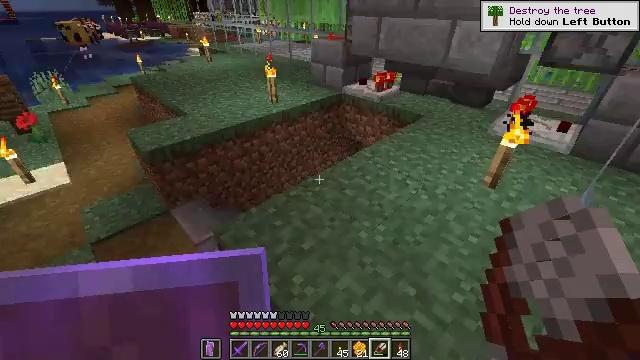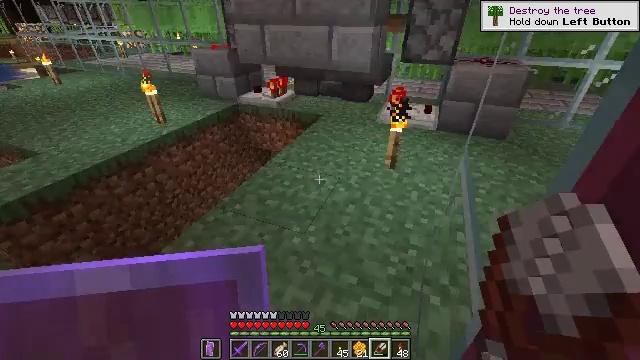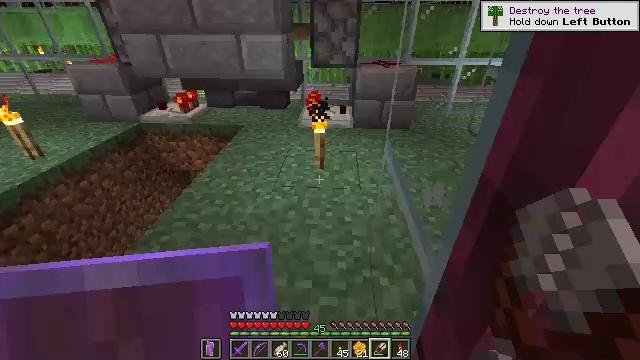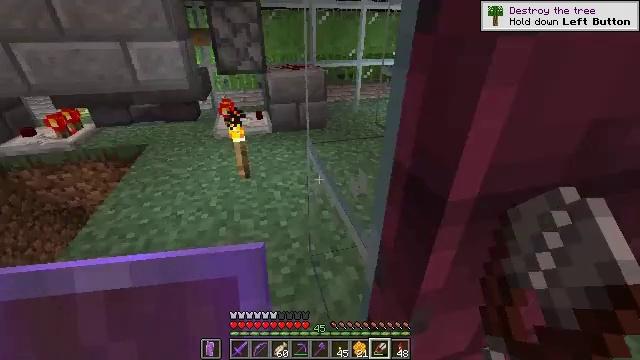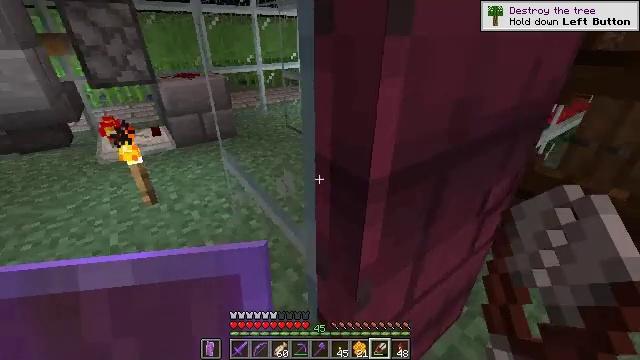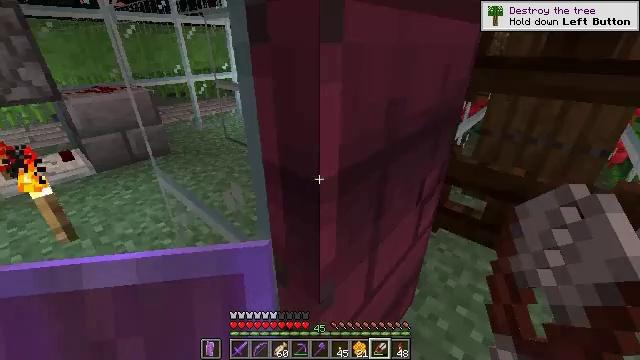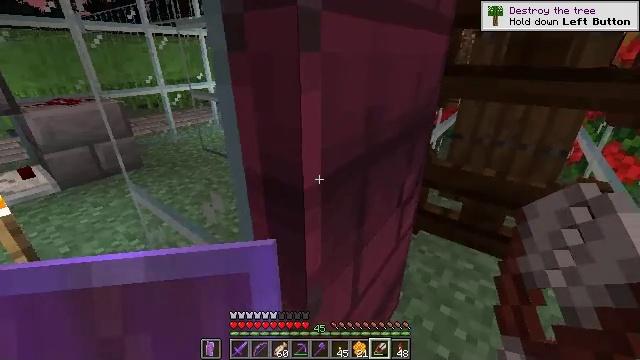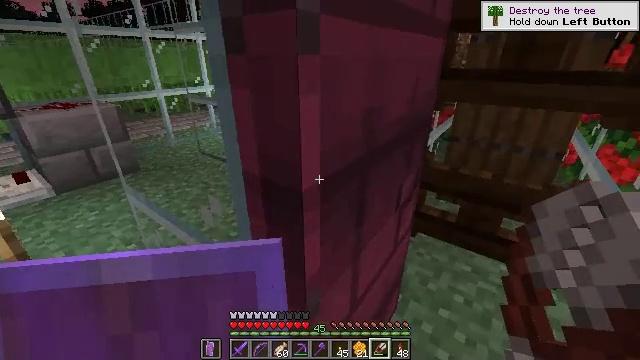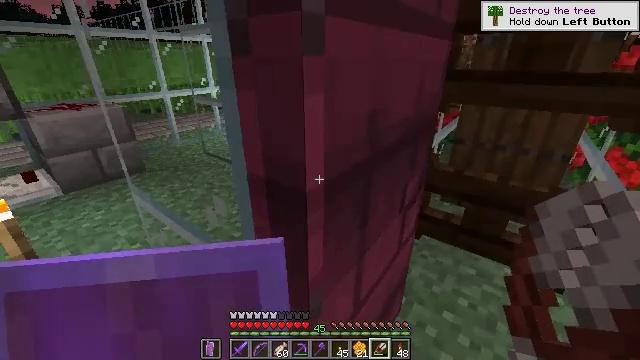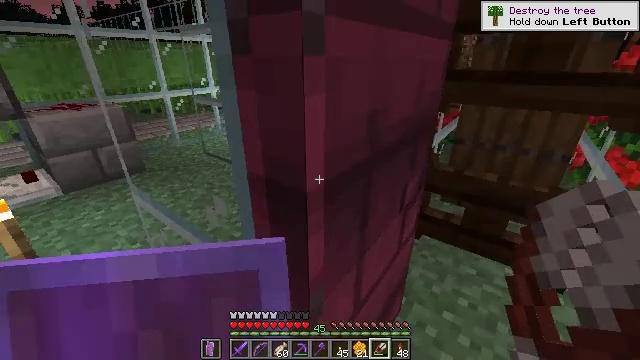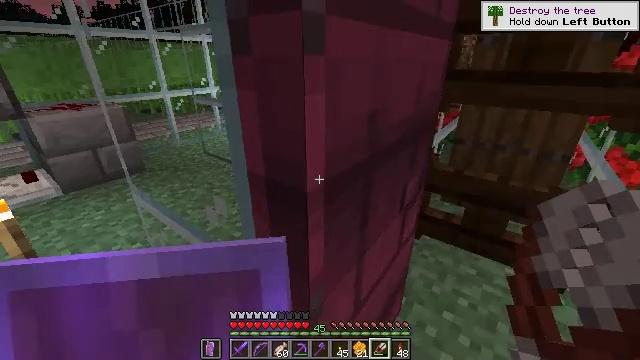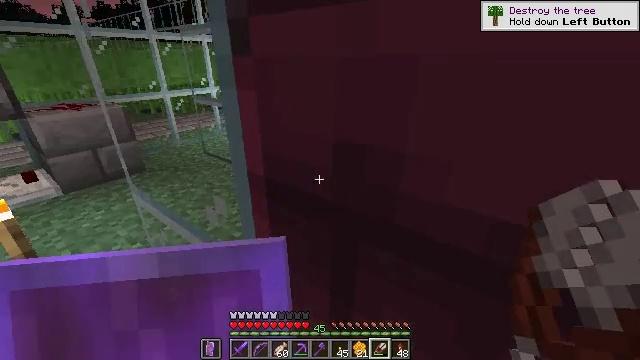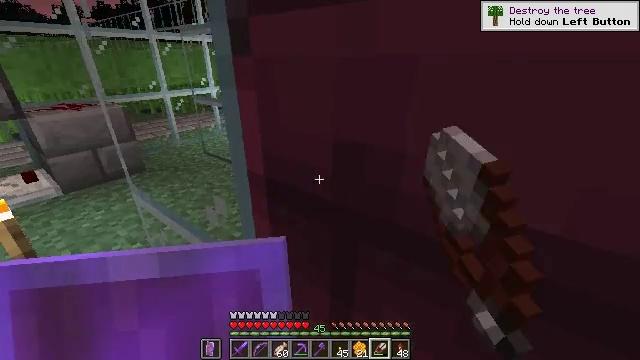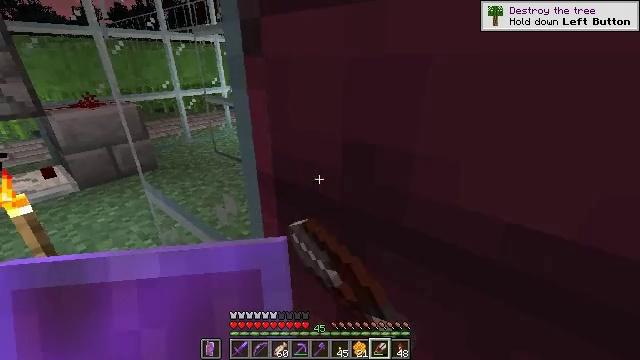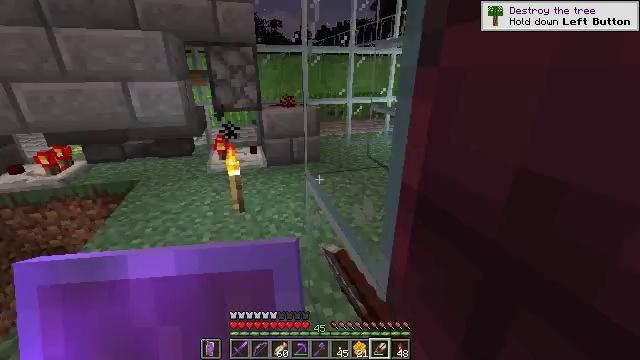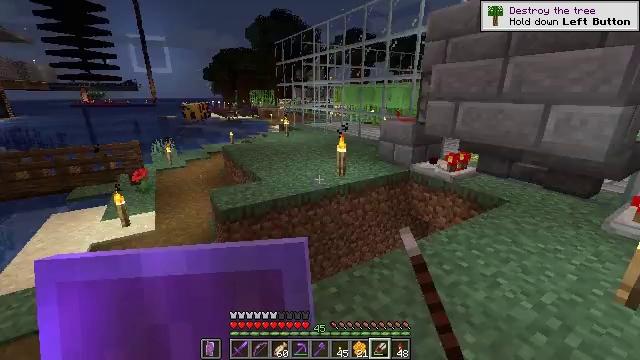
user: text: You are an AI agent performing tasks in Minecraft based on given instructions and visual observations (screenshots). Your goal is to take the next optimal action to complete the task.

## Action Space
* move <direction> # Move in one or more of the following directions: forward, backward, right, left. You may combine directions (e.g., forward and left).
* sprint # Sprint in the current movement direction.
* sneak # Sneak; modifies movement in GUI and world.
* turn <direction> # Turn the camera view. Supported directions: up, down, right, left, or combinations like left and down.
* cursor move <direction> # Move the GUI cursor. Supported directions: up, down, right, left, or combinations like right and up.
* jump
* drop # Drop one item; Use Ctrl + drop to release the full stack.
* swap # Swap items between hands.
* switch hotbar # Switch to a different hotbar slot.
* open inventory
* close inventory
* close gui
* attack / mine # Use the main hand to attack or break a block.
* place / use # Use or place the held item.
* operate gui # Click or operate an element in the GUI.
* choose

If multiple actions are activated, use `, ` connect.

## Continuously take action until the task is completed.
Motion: motion action
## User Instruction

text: Gather the light blue shulker box by attacking it.
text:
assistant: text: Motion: turn right and up
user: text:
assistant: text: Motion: turn right and up
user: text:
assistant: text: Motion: turn right
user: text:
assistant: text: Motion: turn right
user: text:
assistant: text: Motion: turn right and up
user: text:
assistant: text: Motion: turn right and up
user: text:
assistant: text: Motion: no_op
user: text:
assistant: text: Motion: no_op
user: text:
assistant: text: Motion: no_op
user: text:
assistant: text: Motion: no_op
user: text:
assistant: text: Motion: use / place
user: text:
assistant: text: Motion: use / place
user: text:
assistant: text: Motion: turn left, use / place
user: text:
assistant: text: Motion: turn left and up
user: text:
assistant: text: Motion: turn left and up
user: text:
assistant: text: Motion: move forward, turn left and down
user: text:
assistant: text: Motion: move forward, turn left and down
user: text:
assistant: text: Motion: move forward, turn left and down
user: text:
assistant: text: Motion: move forward, turn left
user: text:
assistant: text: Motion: move forward, sprint, turn left
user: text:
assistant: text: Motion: move forward, sprint
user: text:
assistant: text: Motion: move forward, sprint, turn left and up
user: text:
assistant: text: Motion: move forward, sprint, turn left and up
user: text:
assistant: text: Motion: move forward, sprint, turn left
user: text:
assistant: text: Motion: move forward, sprint
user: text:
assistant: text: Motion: move forward, sprint, turn left
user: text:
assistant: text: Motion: move forward, sprint, turn left and up
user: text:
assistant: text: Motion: move forward, sprint, turn left and up
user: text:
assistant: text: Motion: move forward, sprint, turn left
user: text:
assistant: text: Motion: move forward, sprint